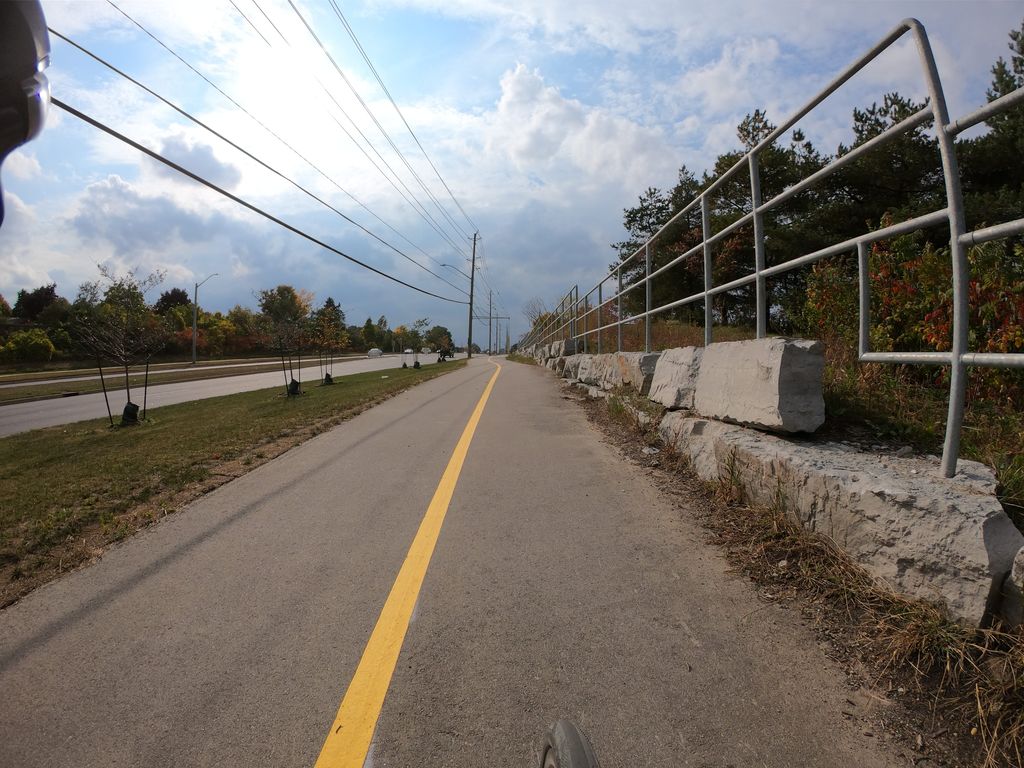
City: kitchener-waterloo